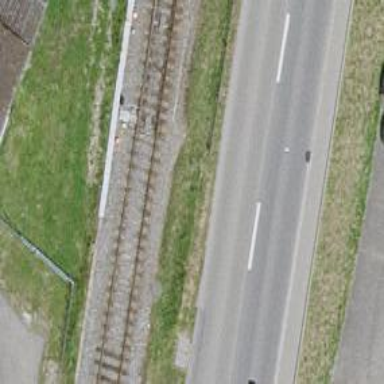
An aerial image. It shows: Railway switch.